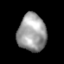
Tissue: lung
Cell type: Epithelial cells
Senescence score: 0.2383
Nuclear area (px): 1039
Mean DAPI intensity: 158.164